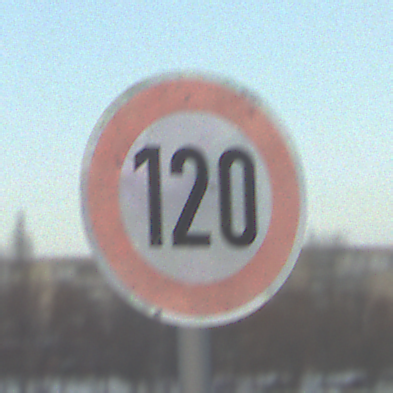
Verkehrszeichen: Geschwindigkeit120
Umgebung: Outdoor, Nature
Tageszeit: SunriseSunset
Wetter: PartlyCloudy
Licht: Natural
Jahreszeit: NotSpecified
Kontrast: LowContrast